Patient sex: M
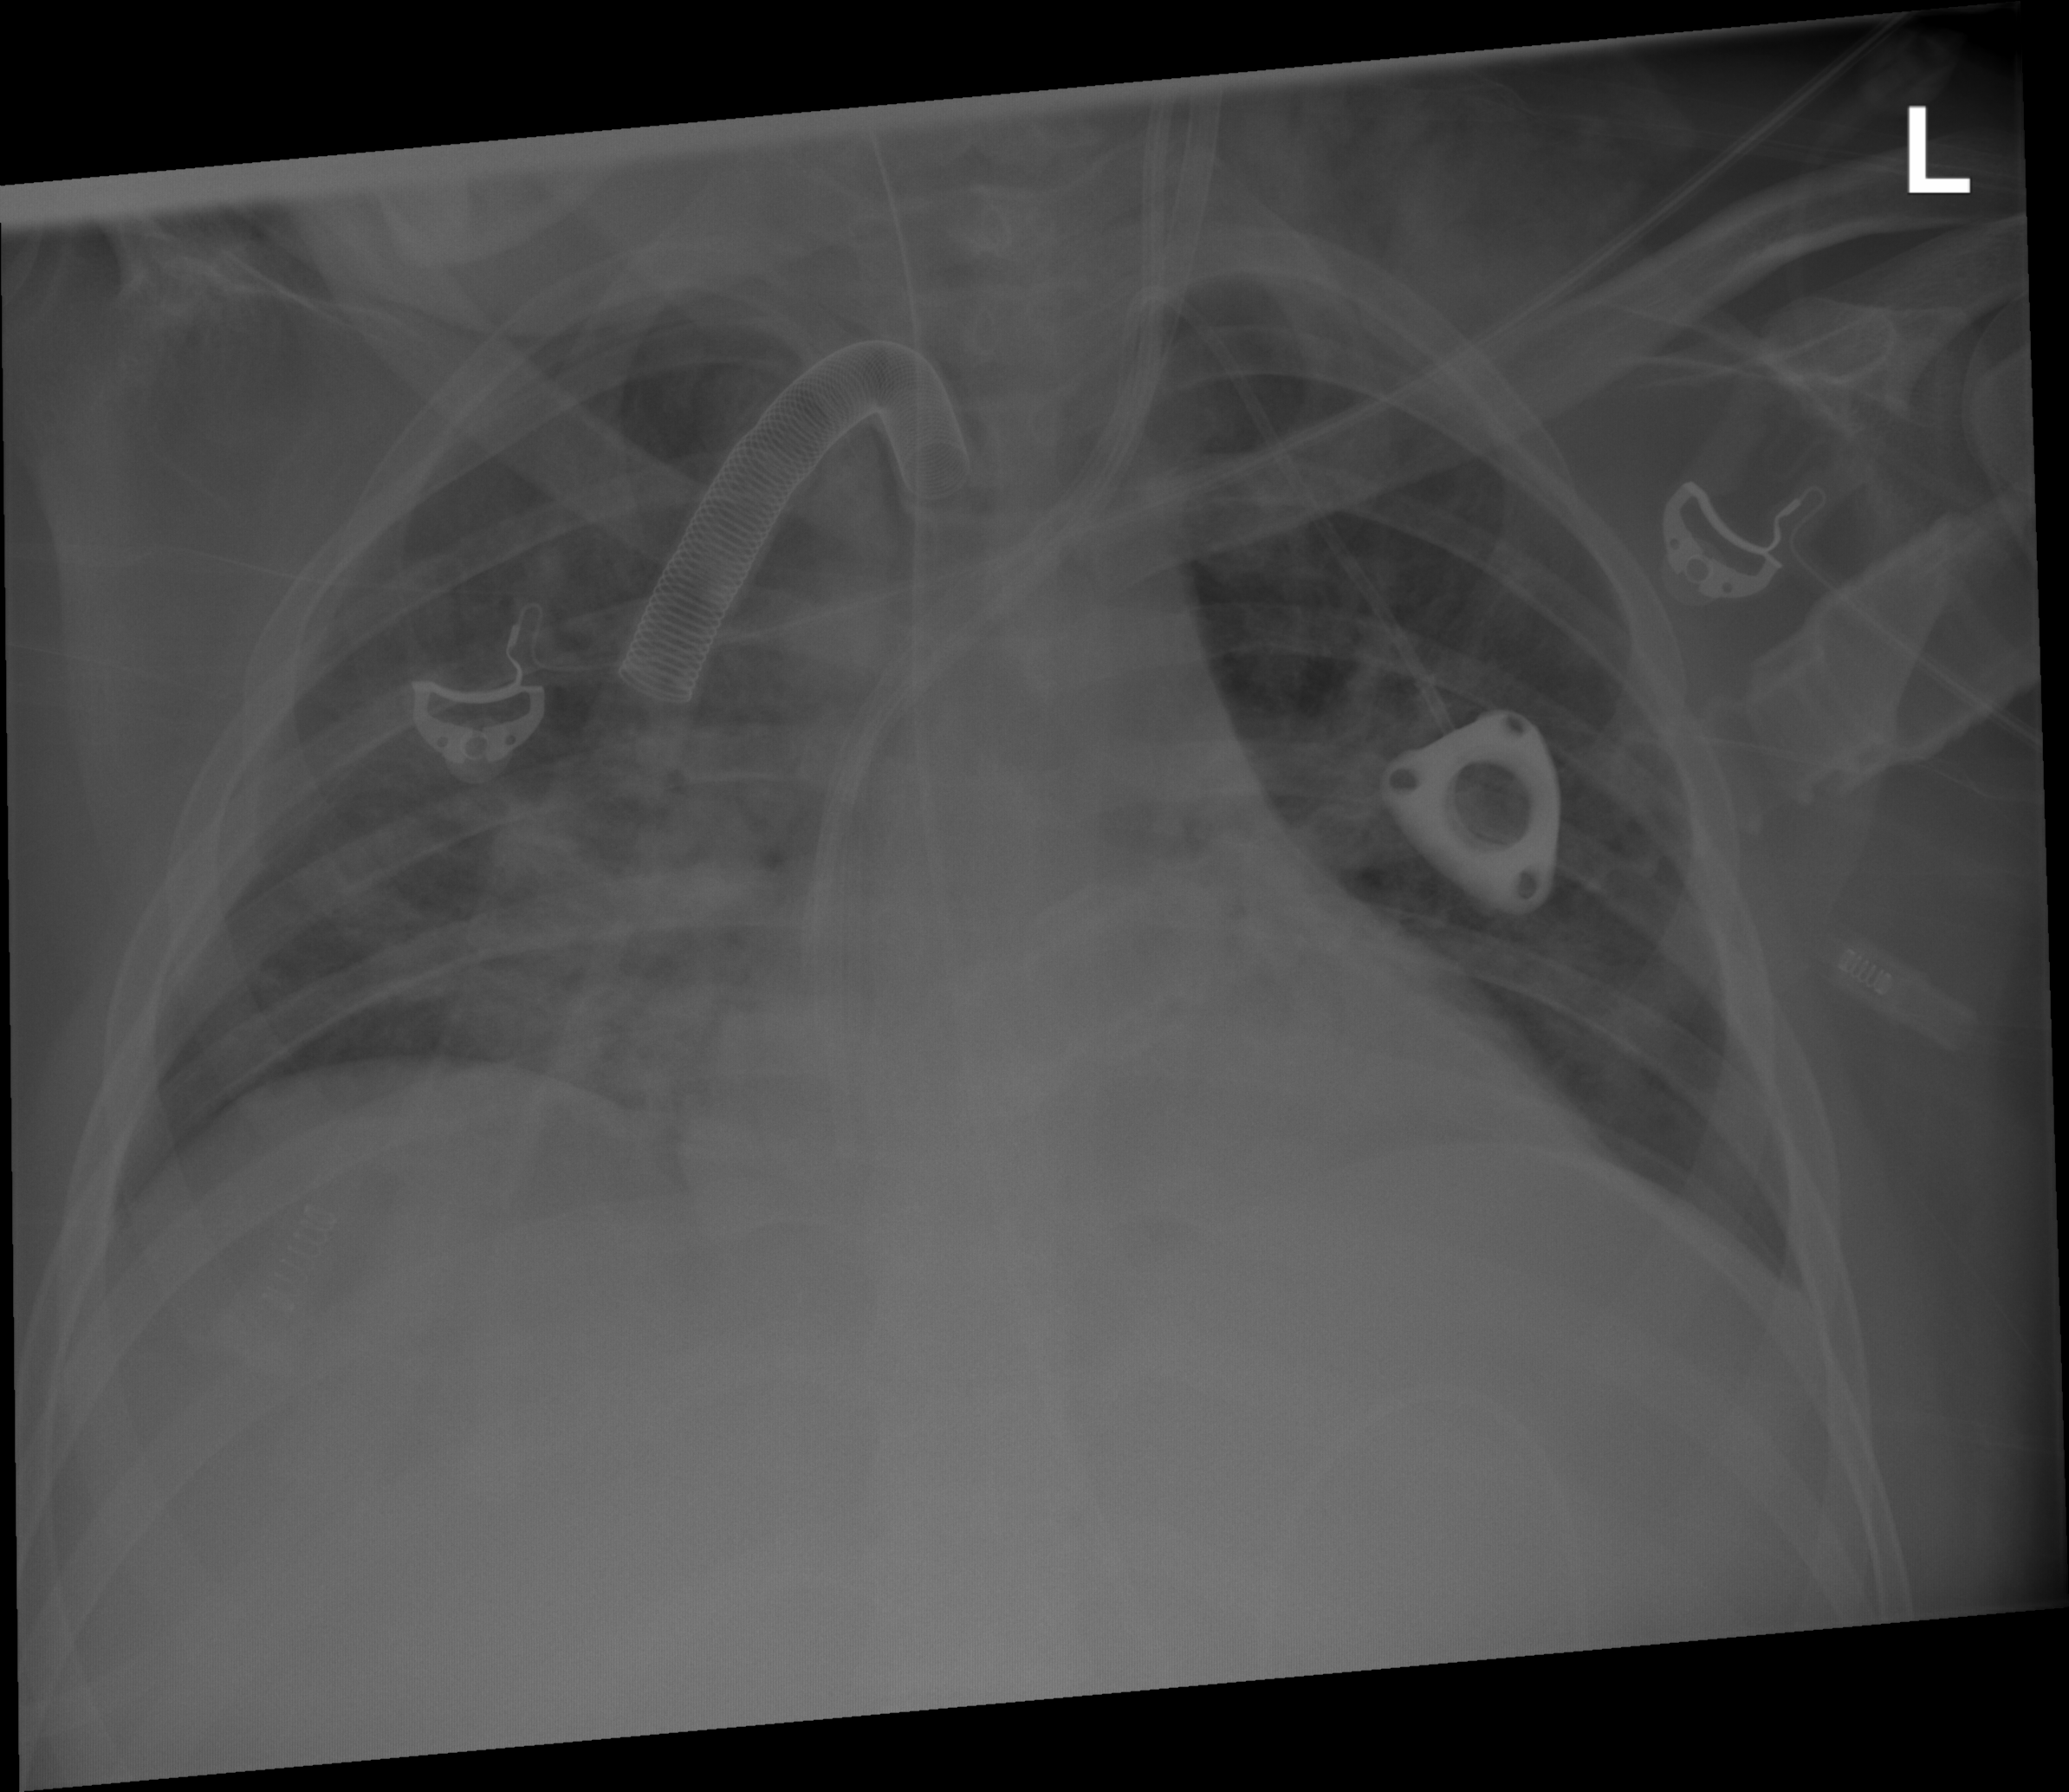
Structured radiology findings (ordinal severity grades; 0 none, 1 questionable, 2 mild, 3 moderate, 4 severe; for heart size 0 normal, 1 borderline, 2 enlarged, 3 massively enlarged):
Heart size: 2
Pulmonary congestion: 0
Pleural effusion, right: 0
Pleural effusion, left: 0
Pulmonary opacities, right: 3
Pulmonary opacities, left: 2
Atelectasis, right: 0
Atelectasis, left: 0